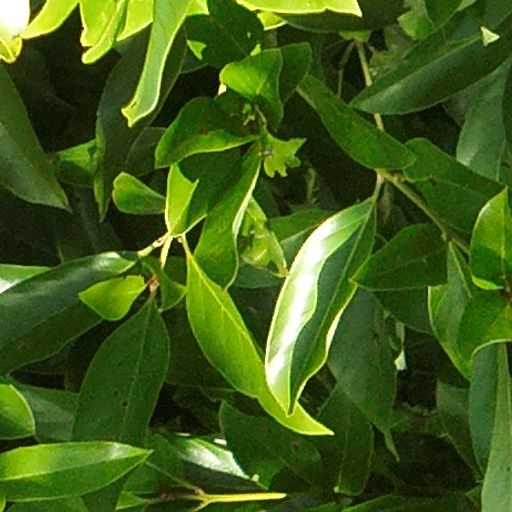
Species: Beilschmiedia tovarensis
GBIF accepted scientific name: Beilschmiedia tovarensis
Crown area (m\u00b2): 143.872